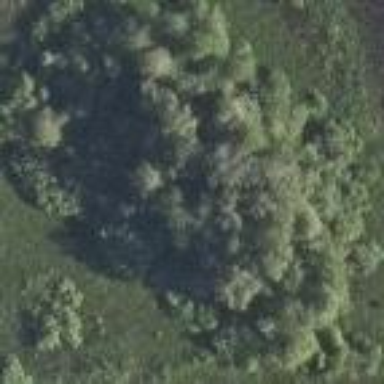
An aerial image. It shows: Mixed woodland area with variety of leaf types and cycles.